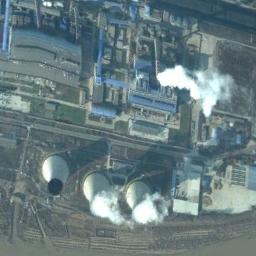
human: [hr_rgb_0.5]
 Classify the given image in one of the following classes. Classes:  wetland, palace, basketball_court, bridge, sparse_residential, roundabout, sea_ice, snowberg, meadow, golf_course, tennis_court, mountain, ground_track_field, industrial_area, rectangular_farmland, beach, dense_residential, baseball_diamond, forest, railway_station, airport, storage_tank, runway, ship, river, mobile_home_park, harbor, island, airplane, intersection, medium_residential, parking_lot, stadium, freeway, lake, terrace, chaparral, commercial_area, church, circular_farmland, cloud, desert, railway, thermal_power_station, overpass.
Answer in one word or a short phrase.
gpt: thermal_power_station